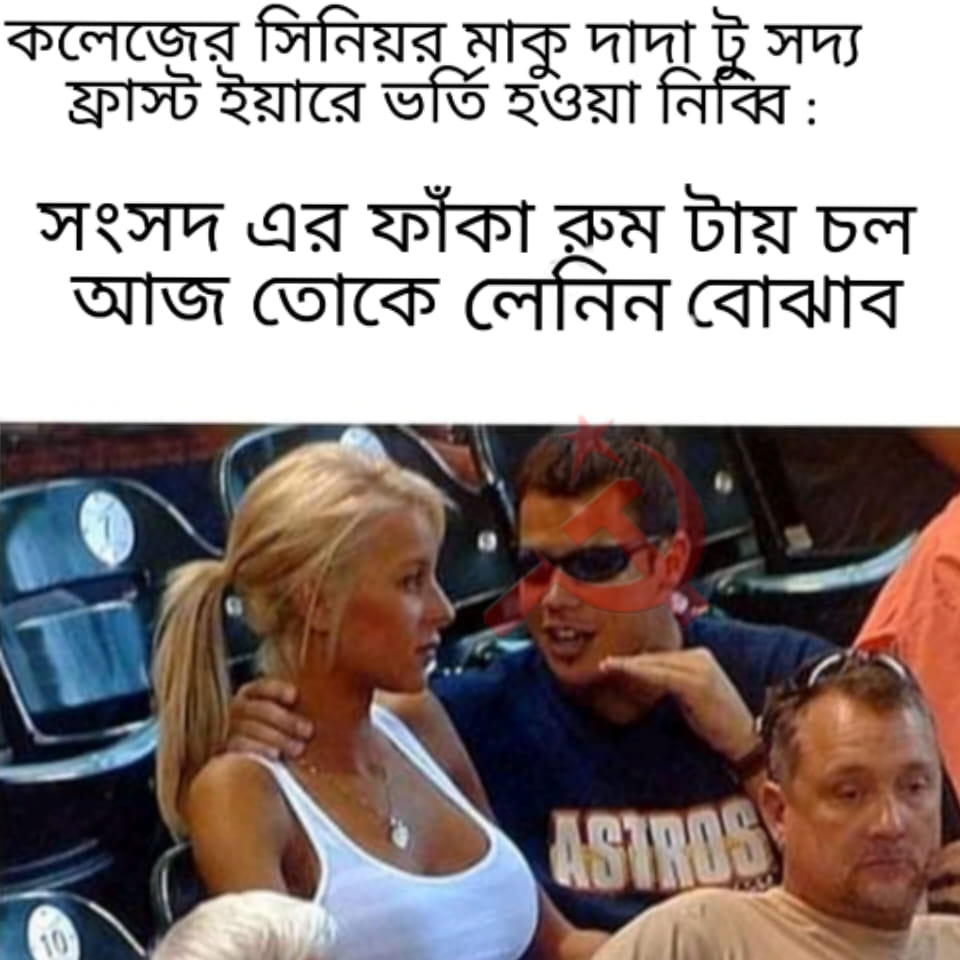
Caption: কলেজের সিনিয়র মাকু দাদা টু সদ্য ফাস্ট ইয়ারে ভর্তি হওয়া নিব্বি    সংসদ এর ফাঁকা রুম টায় চল আজ তোকে লেনিন বোঝাব
Label: hate